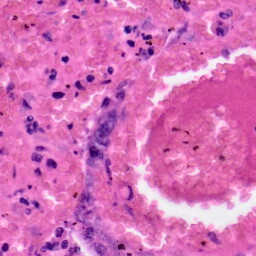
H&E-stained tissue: Colon